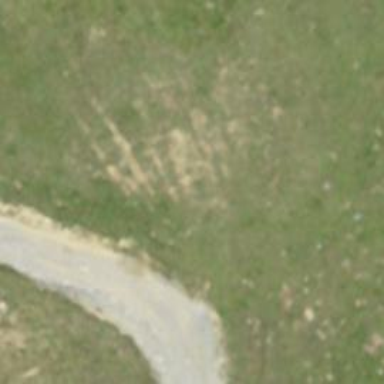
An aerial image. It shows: Track road with grade3 tracktype.